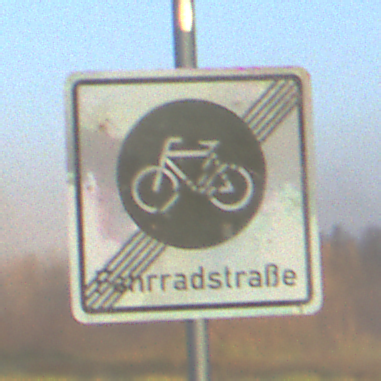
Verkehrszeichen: EndeFahrradstrasse
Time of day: SunriseSunset
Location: Outdoor (Nature)
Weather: Clear
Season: NotSpecified
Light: Natural